Question: I am trying out AndEngine and cannot work out why my splashscreen is not centered in the device - see the image below.
I have set a default size for the device '(800, 480)' and placed the splash at 'camera.getWidth() / 2'. It seems like the corner of my splash hits the center pretty spot on but I want the center of the splash to be centered - makes sense?

MainActivity:
'''
package com.example.caspe.getmeout;
import org.andengine.engine.Engine;
import org.andengine.engine.LimitedFPSEngine;
import org.andengine.engine.camera.Camera;
import org.andengine.engine.handler.timer.ITimerCallback;
import org.andengine.engine.handler.timer.TimerHandler;
import org.andengine.engine.options.ScreenOrientation;
import org.andengine.engine.options.WakeLockOptions;
import org.andengine.engine.options.resolutionpolicy.RatioResolutionPolicy;
import org.andengine.engine.options.EngineOptions;
import org.andengine.entity.scene.Scene;
import java.io.IOException;
public class MainActivity extends BaseGameActivity {
private ResourcesManager resourcesManager;
private static final int CAMERA_WIDTH = 800;
private static final int CAMERA_HEIGHT = 480;
private Camera camera;
public EngineOptions onCreateEngineOptions() {
camera = new Camera(0, 0, CAMERA_WIDTH, CAMERA_HEIGHT);
EngineOptions engineOptions = new EngineOptions(true, ScreenOrientation.LANDSCAPE_FIXED, new RatioResolutionPolicy(800, 480), this.camera);
engineOptions.getAudioOptions().setNeedsMusic(true).setNeedsSound(true);
engineOptions.setWakeLockOptions(WakeLockOptions.SCREEN_ON);
return engineOptions;
}
@Override
public Engine onCreateEngine(EngineOptions pEngineOptions) {
return new LimitedFPSEngine(pEngineOptions, 60);
}
@Override
public void onCreateResources(OnCreateResourcesCallback pOnCreateResourcesCallback) throws Exception {
ResourcesManager.prepareManager(mEngine, this, camera, getVertexBufferObjectManager());
resourcesManager = ResourcesManager.getInstance();
pOnCreateResourcesCallback.onCreateResourcesFinished();
}
@Override
public void onCreateScene(OnCreateSceneCallback pOnCreateSceneCallback) throws IOException {
SceneManager.getInstance().createSplashScene(pOnCreateSceneCallback);
}
@Override
public void onPopulateScene(Scene pScene, OnPopulateSceneCallback pOnPopulateSceneCallback) throws IOException {
mEngine.registerUpdateHandler(new TimerHandler(2f, new ITimerCallback() {
public void onTimePassed(final TimerHandler pTimerHandler) {
mEngine.unregisterUpdateHandler(pTimerHandler);
// load menu resources, create menu scene
// set menu scene using scene manager
// disposeSplashScene();
}
}));
pOnPopulateSceneCallback.onPopulateSceneFinished();
}
}
'''
And the code for Splash:
'''
package com.example.caspe.getmeout;
import org.andengine.engine.camera.Camera;
import org.andengine.entity.sprite.Sprite;
import org.andengine.opengl.util.GLState;
import com.example.caspe.getmeout.BaseScene;
import com.example.caspe.getmeout.SceneManager.SceneType
public class SplashScene extends BaseScene {
private Sprite splash;
@Override
public void createScene() {
splash = new Sprite(0,0, resourcesManager.splash_region, vbom) {
@Override
protected void preDraw(GLState pGLState, Camera pCamera) {
super.preDraw(pGLState, pCamera);
pGLState.enableDither();
}
};
splash.setScale(1.5f);
splash.setPosition(camera.getWidth() / 2, camera.getHeight() / 2);
attachChild(splash);
}
@Override
public void onBackKeyPressed() {
}
@Override
public SceneType getSceneType() {
return SceneType.SCENE_SPLASH;
}
@Override
public void disposeScene() {
splash.detachSelf();
splash.dispose();
this.detachSelf();
this.dispose();
}
}
'''
Please let me know if you need more code than this.
I am not directly seeking a working piece of code but more where my error is so I can use my braincells and work it out - I have just stared myself blind here.
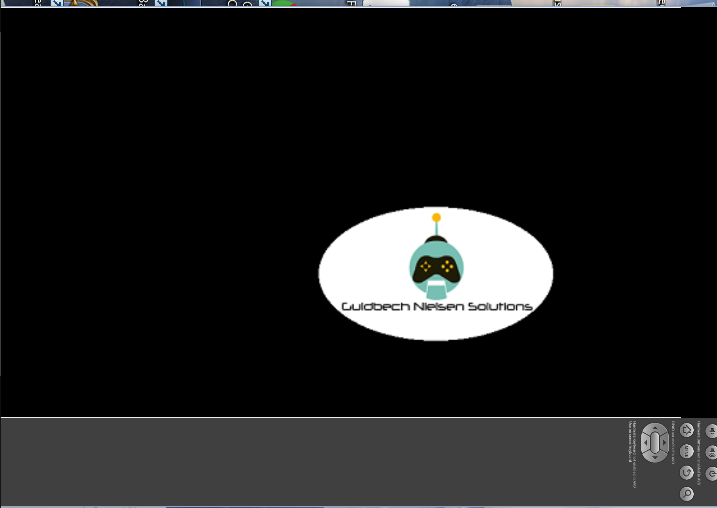
Answer: '''
splash.setPosition(camera.getWidth() / 2, camera.getHeight() / 2);
'''
That is not enough. Your splash is actually centered correctly: the top left corner is in the center.
What you need is to subtract the half width and height of the splash from the position, too.
'''
// untested code
splash.setPosition(camera.getWidth() / 2 - splash.getWidth() / 2, camera.getHeight() / 2 - splash.getHeight() / 2);
'''